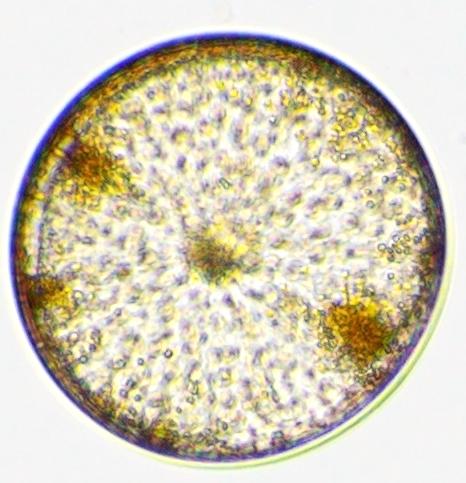
Label: Coscinodiscus